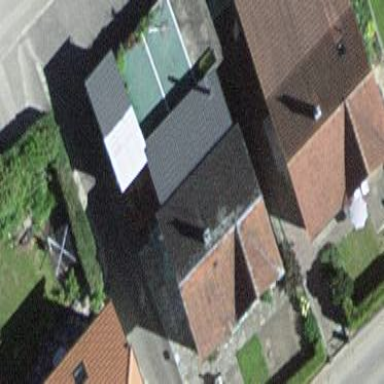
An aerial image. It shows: Residential building.